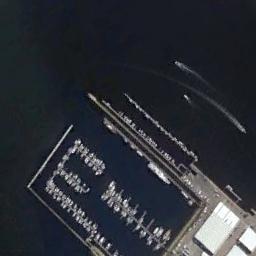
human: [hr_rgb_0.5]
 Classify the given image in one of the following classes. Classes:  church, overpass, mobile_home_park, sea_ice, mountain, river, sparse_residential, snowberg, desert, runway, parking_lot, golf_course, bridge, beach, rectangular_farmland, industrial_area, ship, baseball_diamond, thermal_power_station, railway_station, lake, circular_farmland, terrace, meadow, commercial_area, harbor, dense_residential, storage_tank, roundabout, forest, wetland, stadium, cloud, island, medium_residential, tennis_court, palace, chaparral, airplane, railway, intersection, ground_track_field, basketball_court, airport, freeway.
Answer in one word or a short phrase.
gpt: harbor